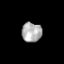
Tissue: skin
Cell type: Epithelial cells
Senescence score: 0.2365
Nuclear area (px): 383
Mean DAPI intensity: 174.436